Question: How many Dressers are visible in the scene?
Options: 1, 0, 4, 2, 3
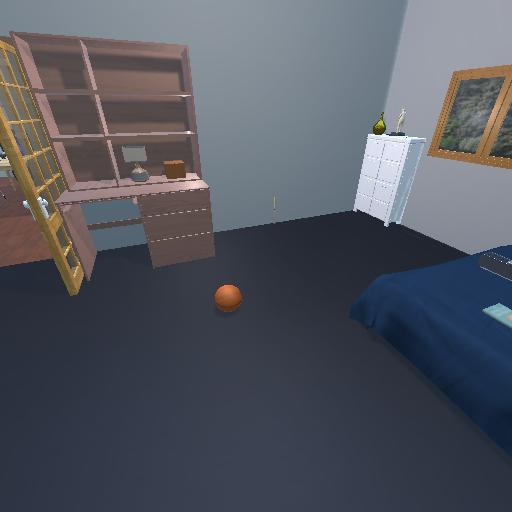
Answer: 1